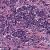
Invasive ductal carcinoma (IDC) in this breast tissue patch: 1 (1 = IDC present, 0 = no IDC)